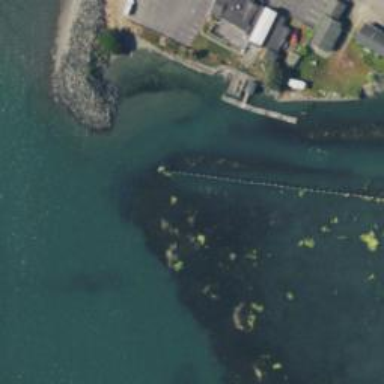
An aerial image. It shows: Breakwater structure.